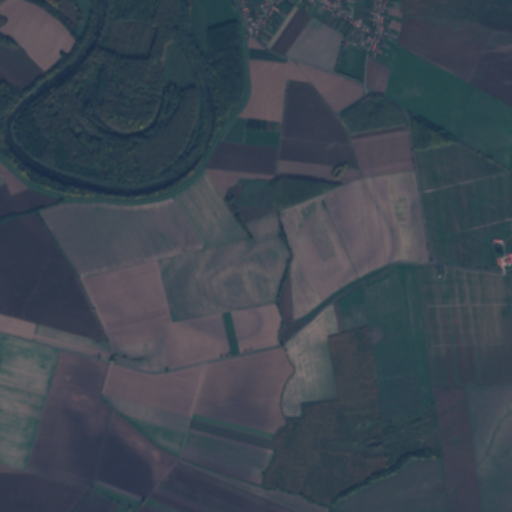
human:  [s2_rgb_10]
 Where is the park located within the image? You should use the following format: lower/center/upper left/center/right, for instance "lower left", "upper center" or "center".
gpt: The park is located in the upper right of the image.
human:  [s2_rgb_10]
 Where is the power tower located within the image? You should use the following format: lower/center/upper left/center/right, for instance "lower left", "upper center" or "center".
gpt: The power tower is located in the lower right of the image.
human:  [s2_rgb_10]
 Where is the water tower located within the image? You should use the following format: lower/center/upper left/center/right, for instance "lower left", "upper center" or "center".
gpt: The water tower is located in the center right of the image.
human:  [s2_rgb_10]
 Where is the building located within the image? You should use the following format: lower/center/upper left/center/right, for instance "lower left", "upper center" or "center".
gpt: There is no building in the image.